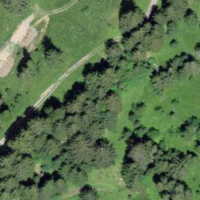
EUNIS habitat code: 23
Species observed at this site:
Campanula barbata